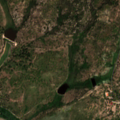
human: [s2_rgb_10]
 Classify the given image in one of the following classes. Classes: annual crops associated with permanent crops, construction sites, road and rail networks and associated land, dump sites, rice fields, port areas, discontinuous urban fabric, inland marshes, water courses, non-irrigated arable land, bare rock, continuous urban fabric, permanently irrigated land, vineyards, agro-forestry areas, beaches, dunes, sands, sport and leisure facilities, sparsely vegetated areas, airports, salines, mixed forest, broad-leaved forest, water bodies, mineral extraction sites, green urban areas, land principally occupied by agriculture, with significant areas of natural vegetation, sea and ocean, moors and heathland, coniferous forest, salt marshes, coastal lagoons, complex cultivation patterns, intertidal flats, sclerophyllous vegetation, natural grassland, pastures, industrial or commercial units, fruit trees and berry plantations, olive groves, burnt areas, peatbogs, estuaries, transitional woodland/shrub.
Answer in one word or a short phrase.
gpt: continuous urban fabric